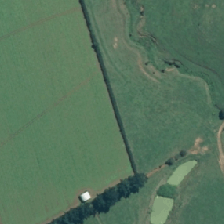
Land cover: shortrotation_cropland